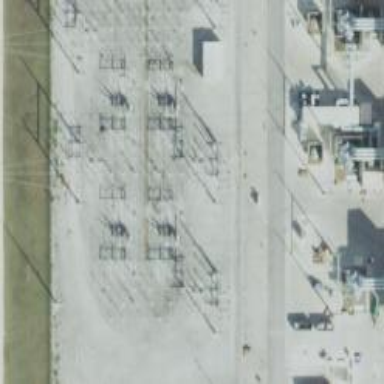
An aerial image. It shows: Switch for power supply.